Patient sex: F
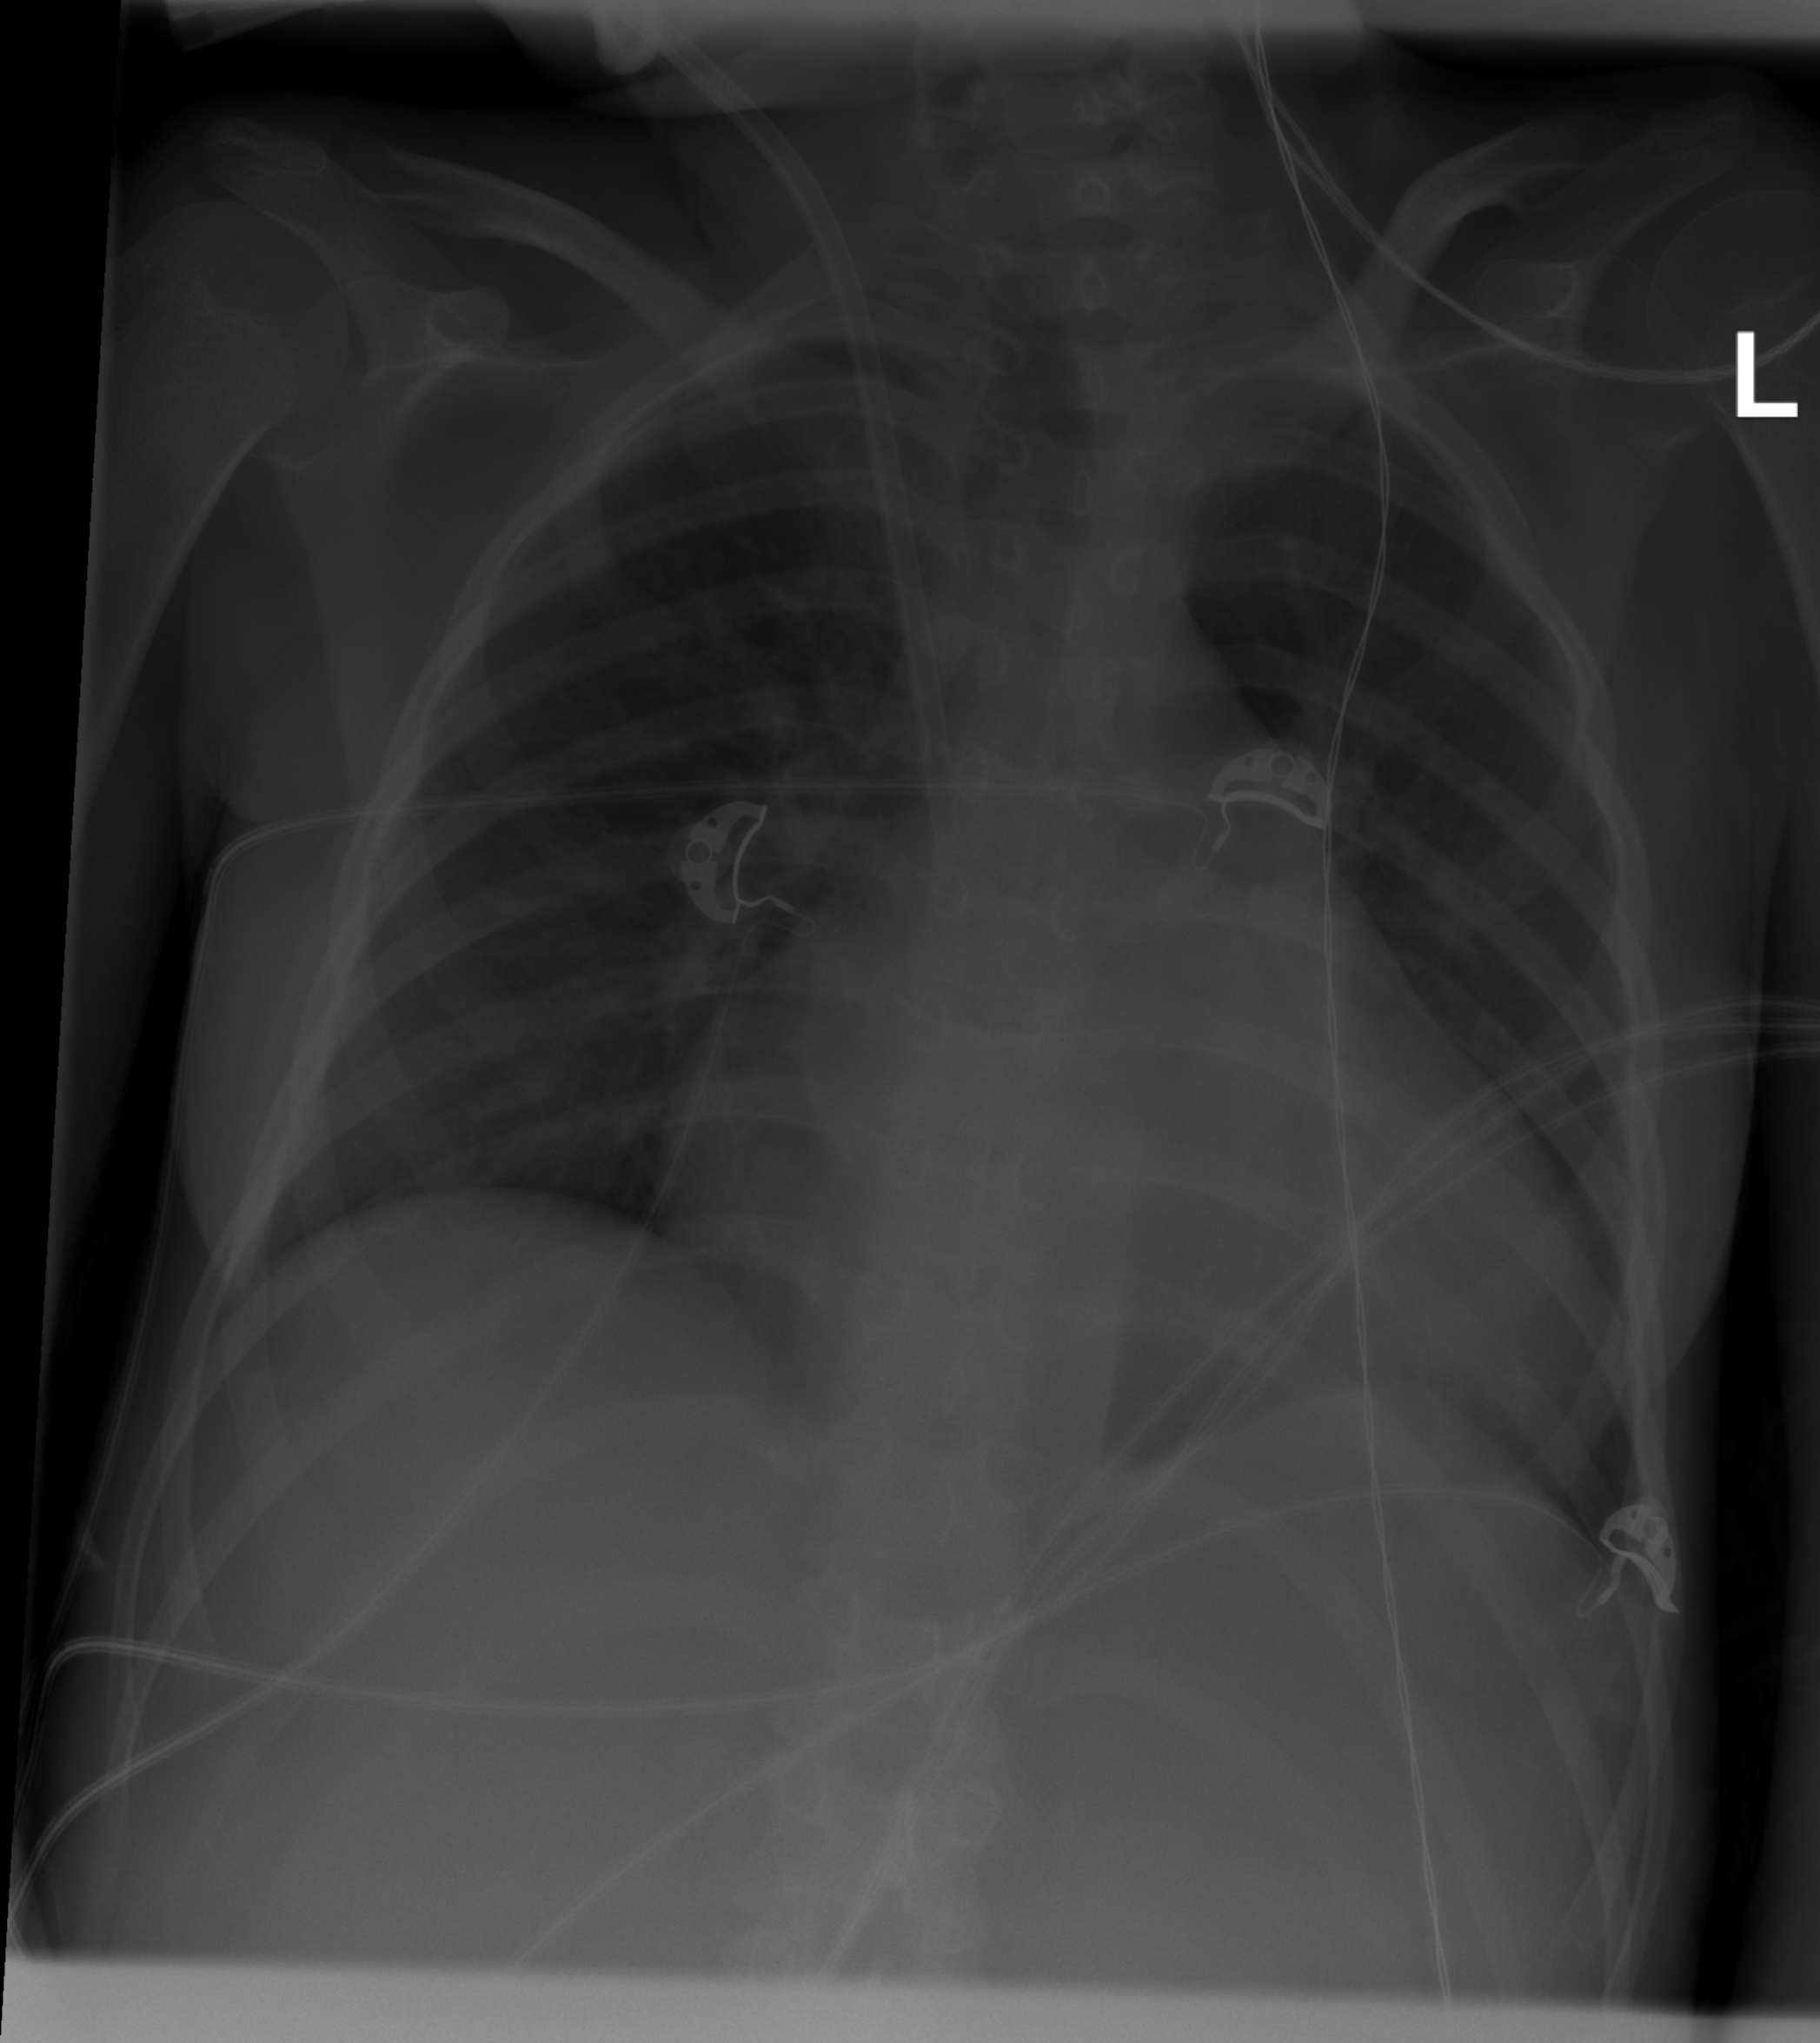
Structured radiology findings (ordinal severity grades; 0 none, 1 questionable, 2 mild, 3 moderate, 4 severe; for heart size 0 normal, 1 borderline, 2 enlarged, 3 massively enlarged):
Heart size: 2
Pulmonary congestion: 0
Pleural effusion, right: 1
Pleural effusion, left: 1
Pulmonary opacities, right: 0
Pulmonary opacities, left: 0
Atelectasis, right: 2
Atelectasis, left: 0